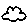
Label: cloud